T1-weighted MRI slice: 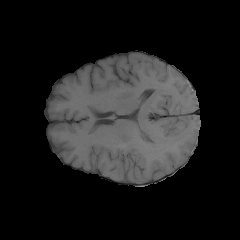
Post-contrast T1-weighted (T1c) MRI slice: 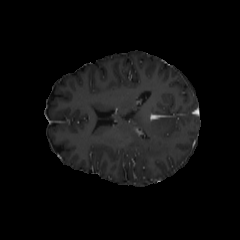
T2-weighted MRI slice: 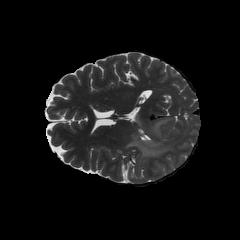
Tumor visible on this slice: yes